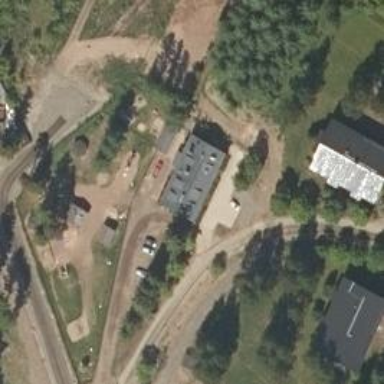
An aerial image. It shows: Kindergarten.